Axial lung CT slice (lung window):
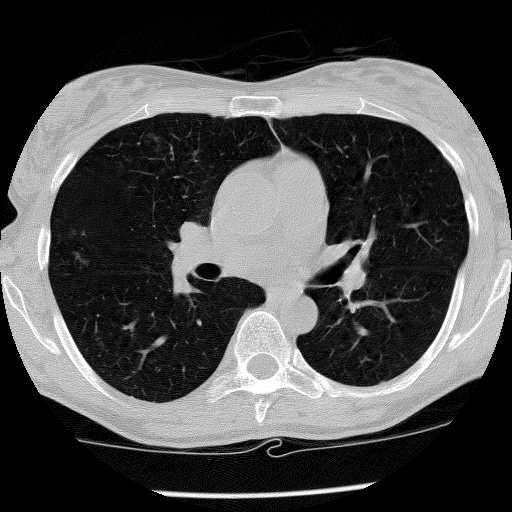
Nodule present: no